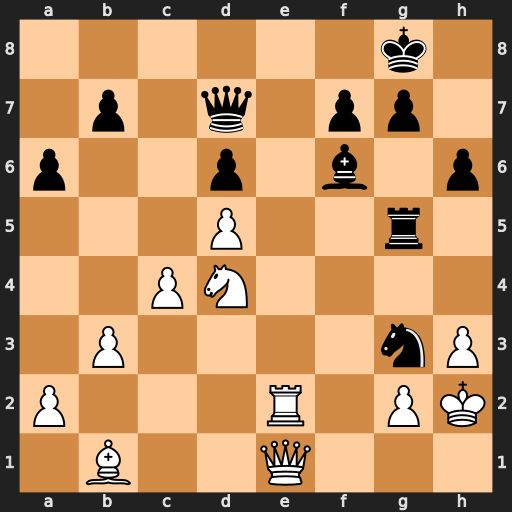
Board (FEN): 6k1/1p1q1pp1/p2p1b1p/3P2r1/2PN4/1P4nP/P3R1PK/1B2Q3
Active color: w
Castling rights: -
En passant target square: -
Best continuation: Re8+ Qxe8 Qxe8#